Question: I have a TextView. I want to set its background color. But the color fills more top space than it does bottom space.
'''
<!-- red background. -->
<TextView
android:layout_width="wrap_content"
android:layout_height="wrap_content"
android:textSize="14sp"
android:textStyle="bold"
android:background="#f00"
android:text="10.0" />
'''
This is how it renders (zoomed in to demonstrate, green lines added by me):

So the extra space up top makes it look like the text is not centered within its own container. Is this expected? I'd like the text to appear vertically centered within its own container (the red area).
This is on a galaxy nexus, stock version of jellybean.
Thanks
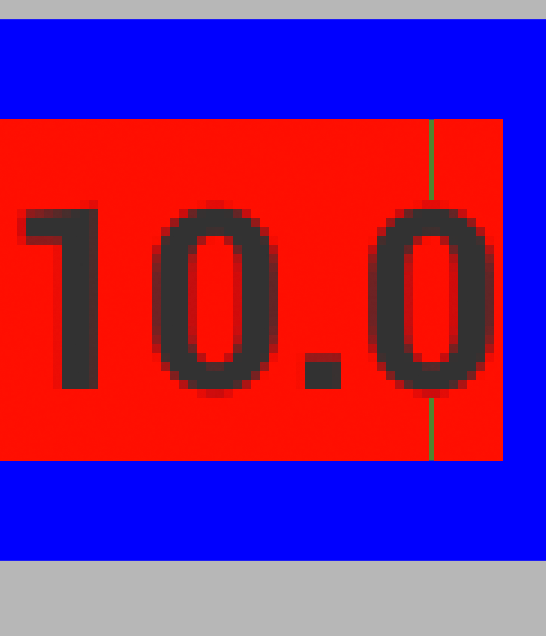
Answer: Add the following attribute:
'''
android:includeFontPadding="false"
'''